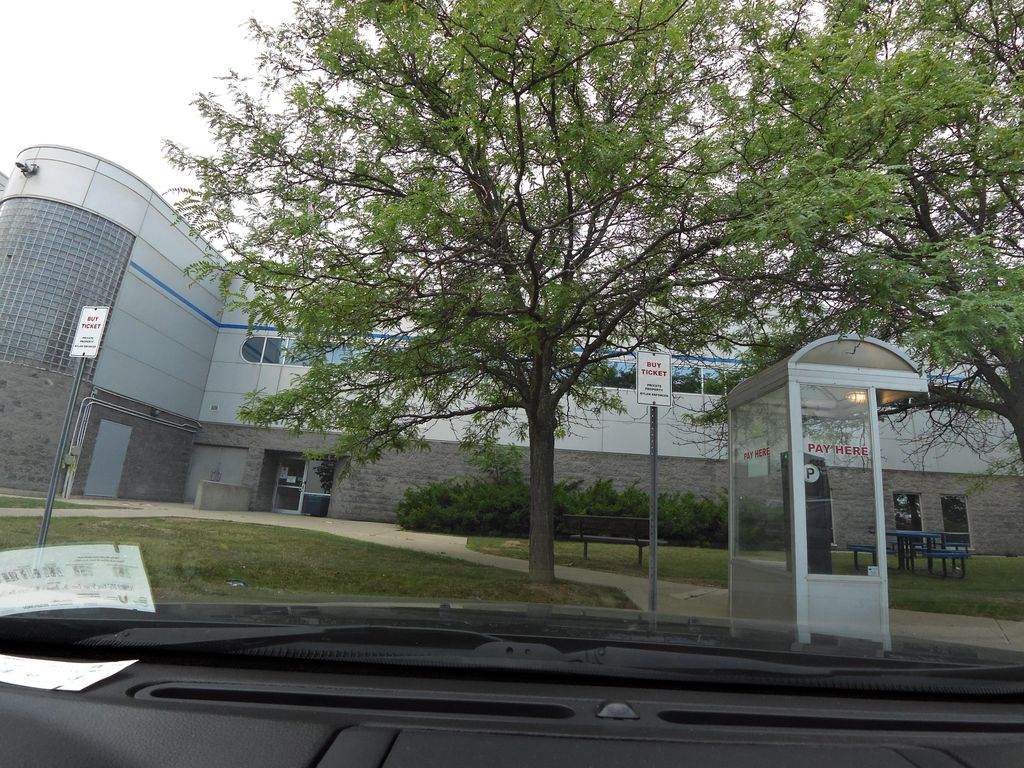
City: hamilton